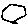
Label: hexagon